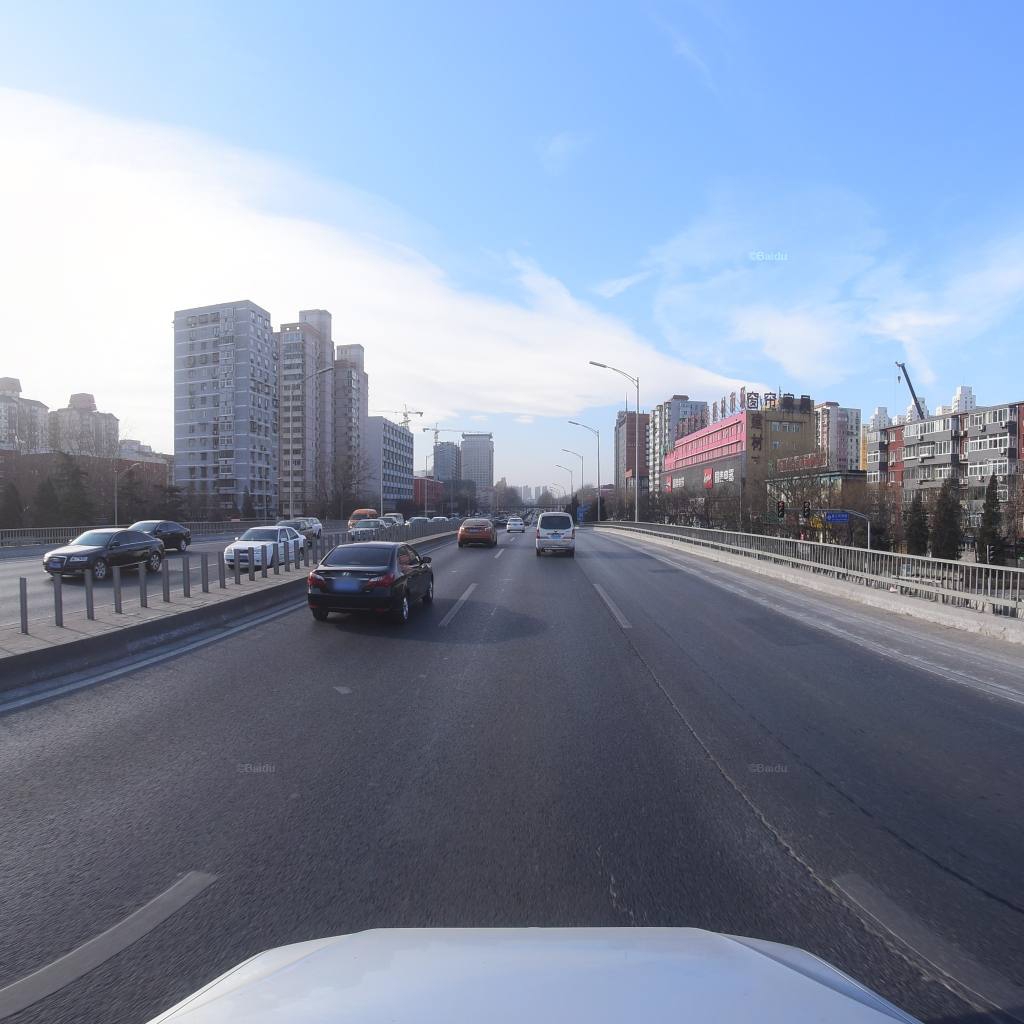
Region: Fengtai
Road damage annotations: longitudinal crack, longitudinal crack